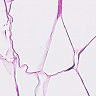
Metastatic tissue present: no